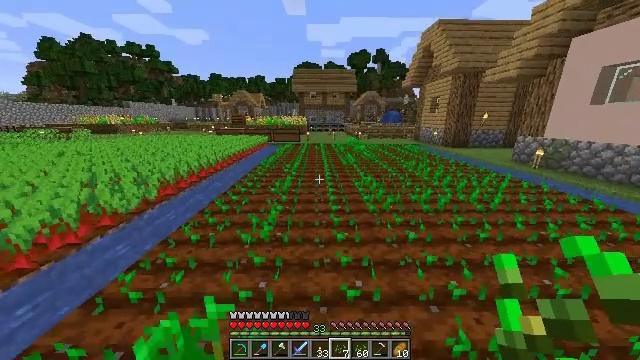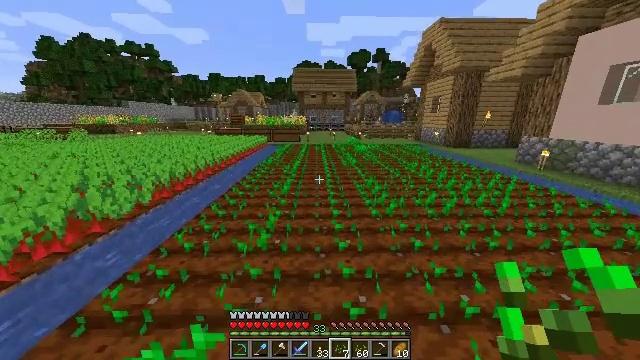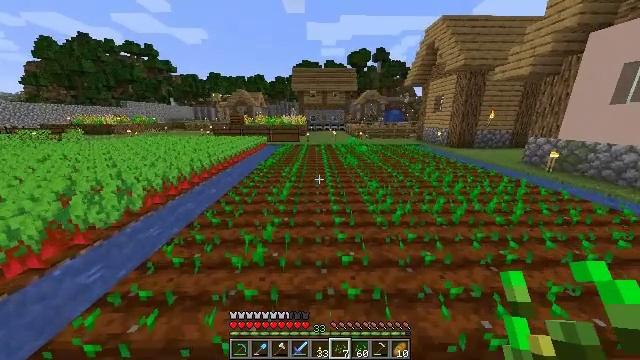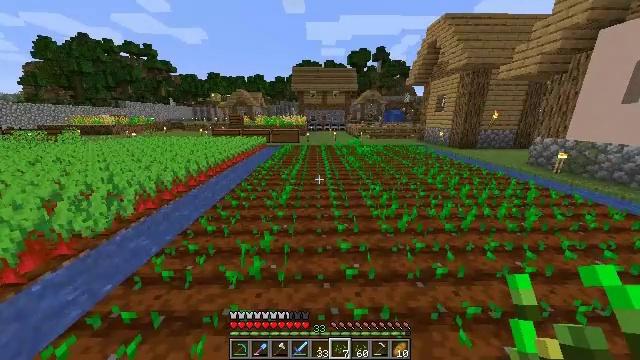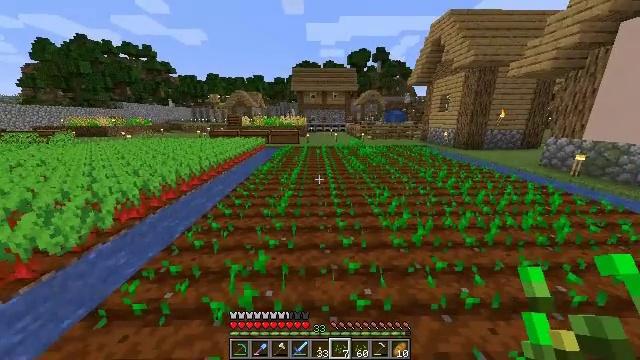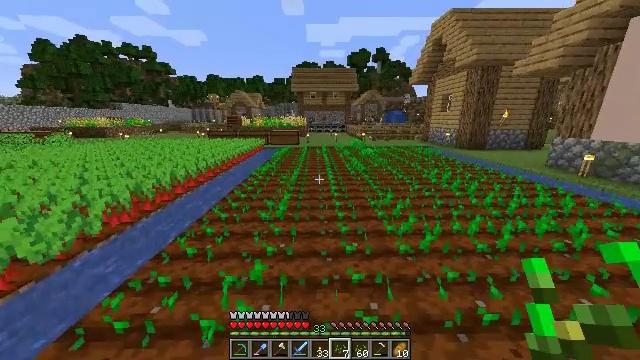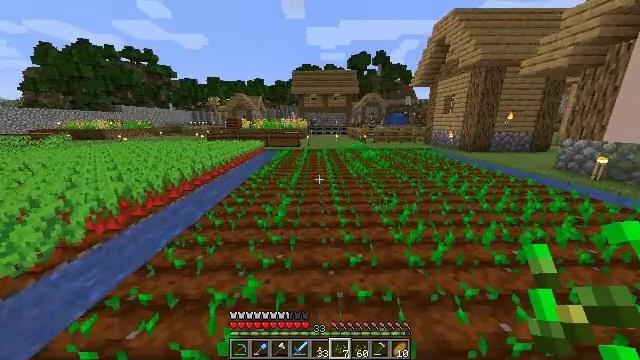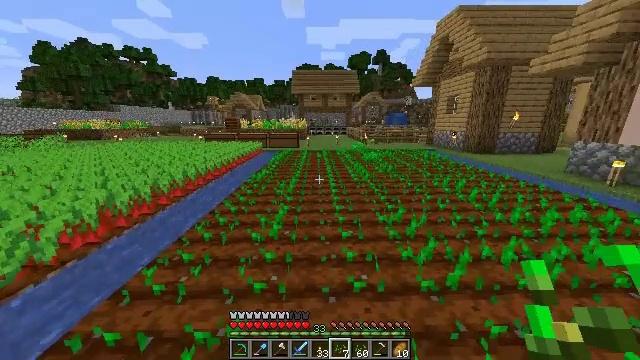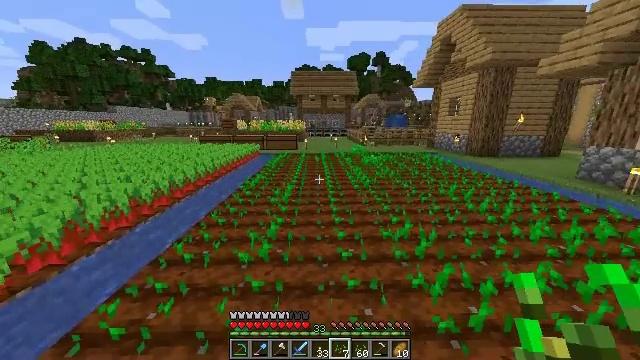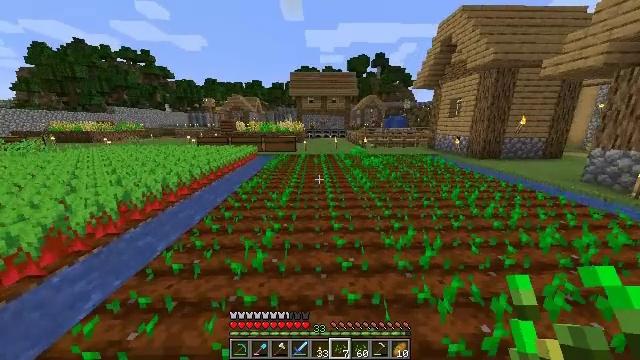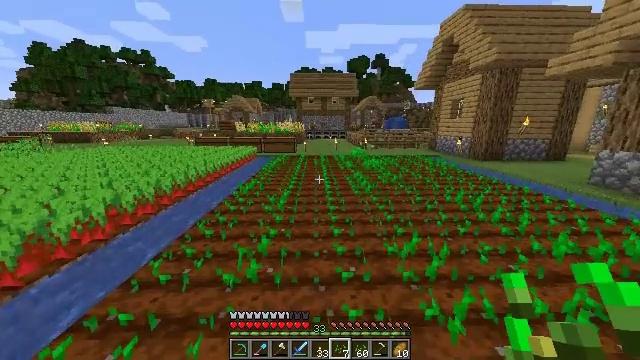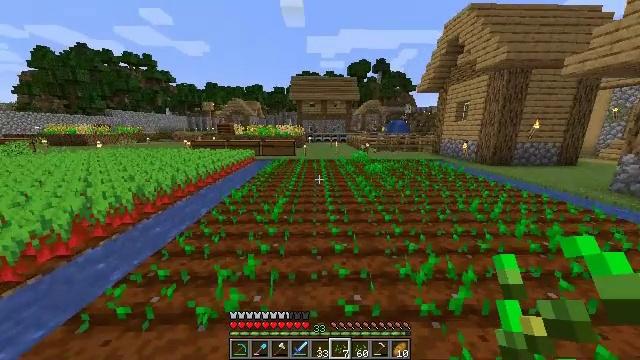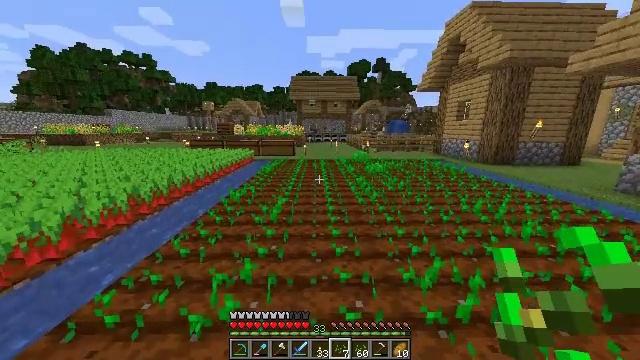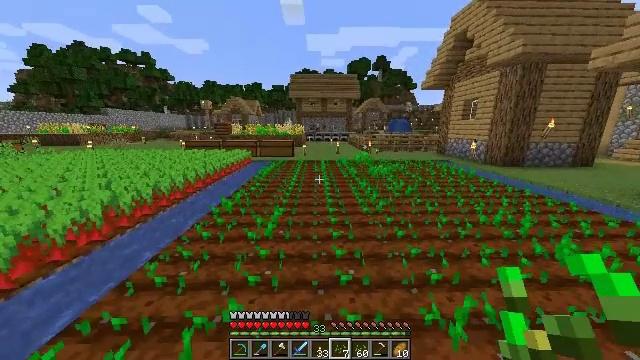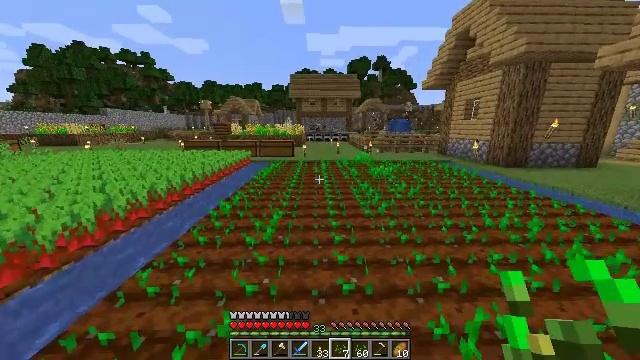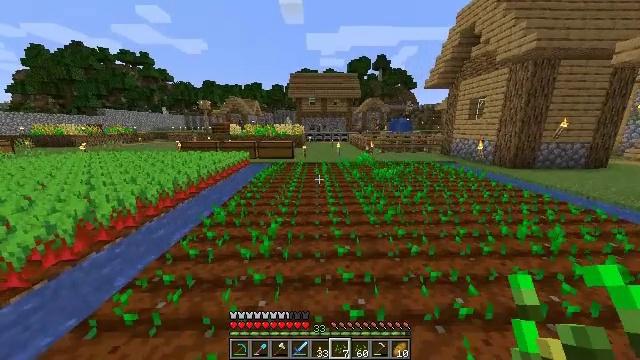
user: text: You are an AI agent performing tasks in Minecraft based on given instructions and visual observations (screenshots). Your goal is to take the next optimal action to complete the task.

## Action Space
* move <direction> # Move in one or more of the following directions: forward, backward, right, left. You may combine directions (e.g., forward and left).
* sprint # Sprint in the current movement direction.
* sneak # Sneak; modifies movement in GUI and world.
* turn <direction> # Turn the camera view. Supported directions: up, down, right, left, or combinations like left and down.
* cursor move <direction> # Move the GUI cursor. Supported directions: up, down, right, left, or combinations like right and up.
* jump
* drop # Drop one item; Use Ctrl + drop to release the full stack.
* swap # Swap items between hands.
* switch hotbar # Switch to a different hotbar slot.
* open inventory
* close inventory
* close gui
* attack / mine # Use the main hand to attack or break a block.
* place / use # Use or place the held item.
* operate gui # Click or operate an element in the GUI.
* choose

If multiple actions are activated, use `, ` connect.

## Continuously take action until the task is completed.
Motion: motion action
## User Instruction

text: Mine beetroots from the garden.
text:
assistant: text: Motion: move forward, sprint
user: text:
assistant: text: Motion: move forward, sprint
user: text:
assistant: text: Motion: move forward, sprint
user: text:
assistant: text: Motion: move forward, sprint
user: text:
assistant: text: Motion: move forward, sprint
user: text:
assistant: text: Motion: move forward, sprint
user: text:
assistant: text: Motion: move forward, sprint
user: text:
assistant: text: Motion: move forward, sprint
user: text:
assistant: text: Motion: move forward, sprint
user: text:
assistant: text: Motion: move forward, sprint
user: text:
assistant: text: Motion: move forward, sprint
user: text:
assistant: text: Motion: move forward, sprint
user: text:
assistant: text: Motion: move forward, sprint
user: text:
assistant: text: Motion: move forward, sprint
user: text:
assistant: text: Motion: move forward, sprint
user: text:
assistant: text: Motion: move forward, sprint
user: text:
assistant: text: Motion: move forward, sprint
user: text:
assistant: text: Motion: move forward, sprint
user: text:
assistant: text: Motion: move forward, sprint
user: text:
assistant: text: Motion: move forward, sprint
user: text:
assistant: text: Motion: move forward, sprint
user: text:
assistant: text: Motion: move forward, sprint
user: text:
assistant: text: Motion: move forward, sprint
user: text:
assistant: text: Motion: move forward, sprint
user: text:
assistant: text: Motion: move forward, sprint
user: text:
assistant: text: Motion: move forward, sprint
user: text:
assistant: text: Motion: move forward, sprint
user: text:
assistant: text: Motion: move forward, sprint
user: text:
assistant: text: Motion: move forward, sprint
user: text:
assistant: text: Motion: move forward, sprint